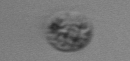
Label: Amoeba